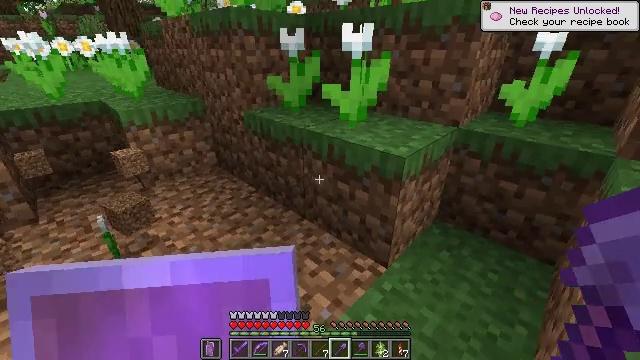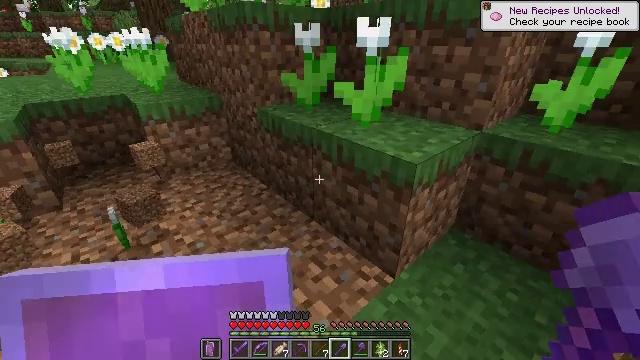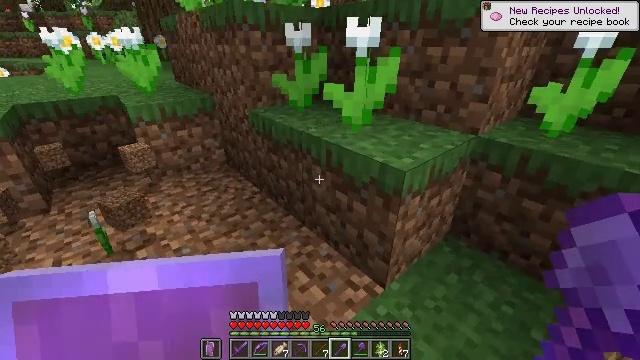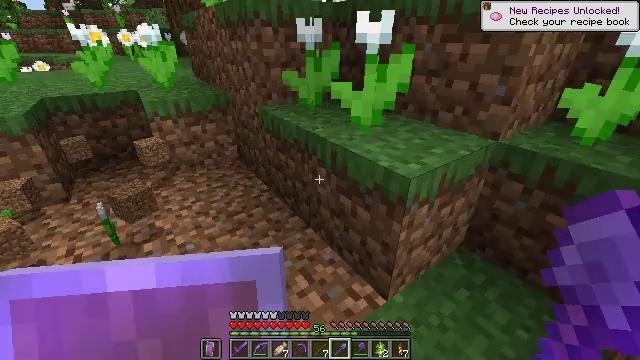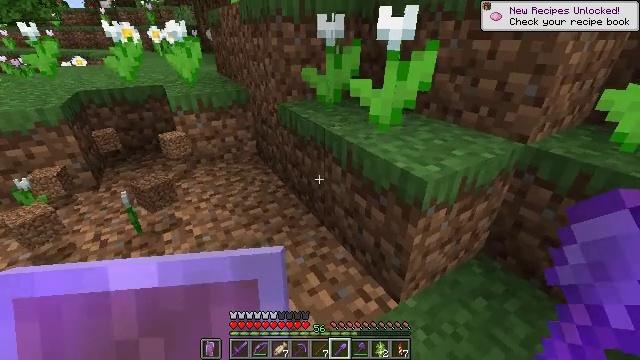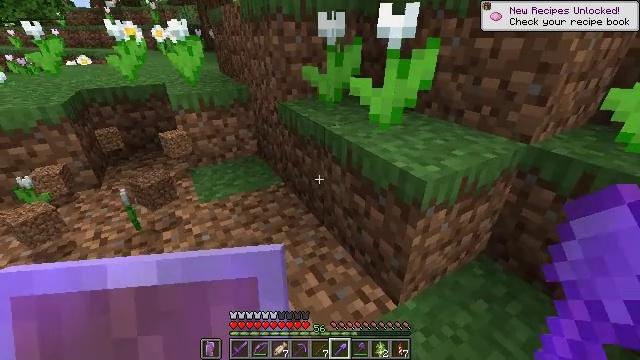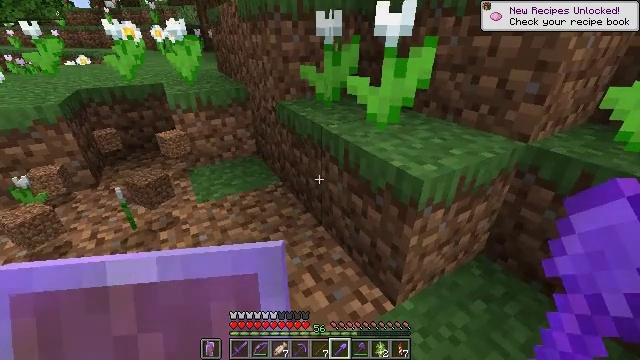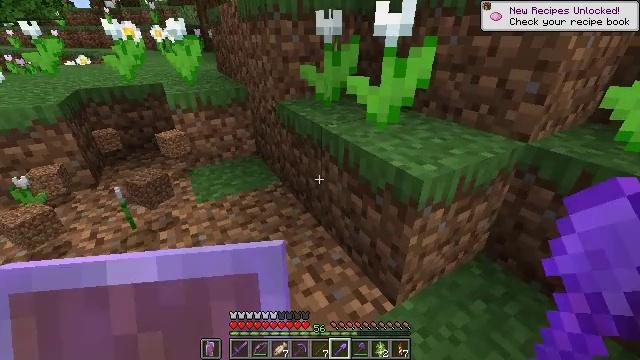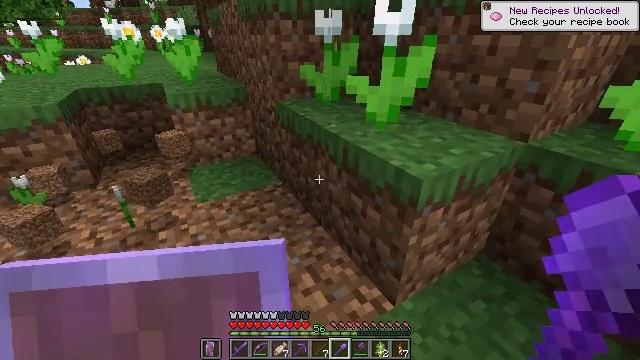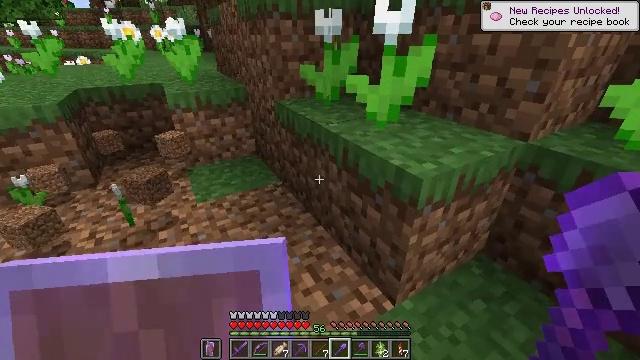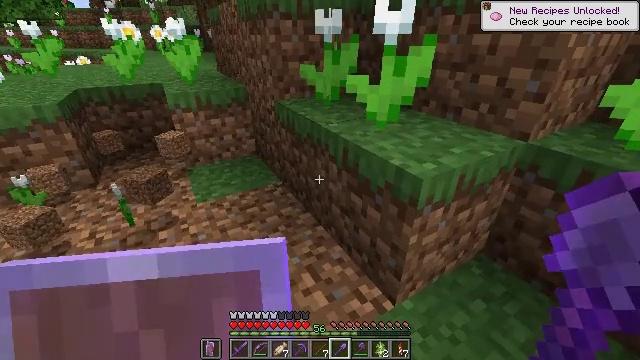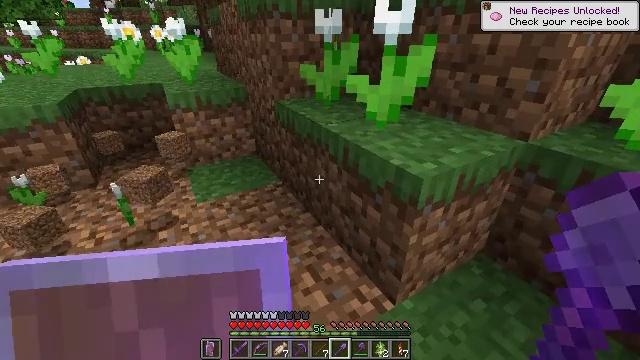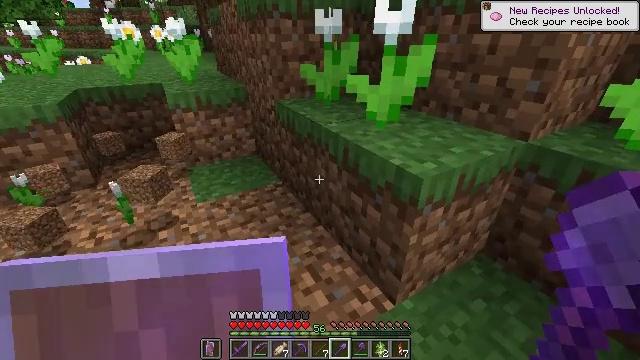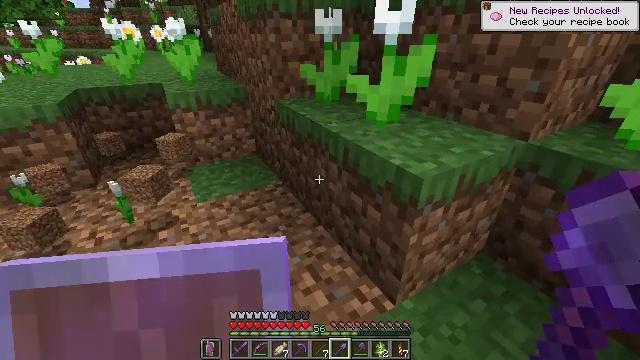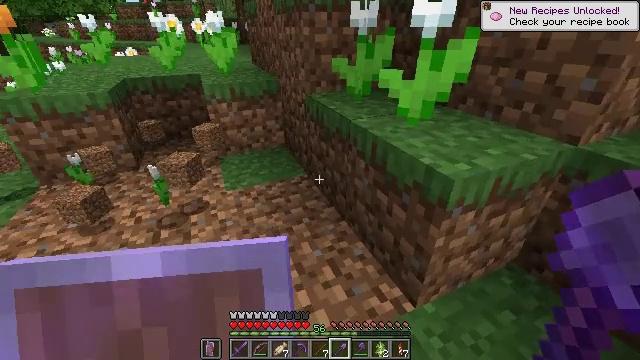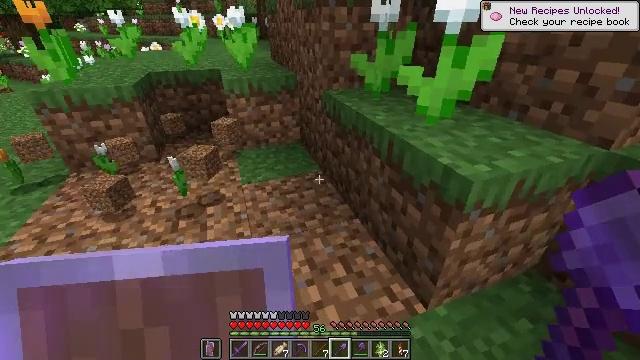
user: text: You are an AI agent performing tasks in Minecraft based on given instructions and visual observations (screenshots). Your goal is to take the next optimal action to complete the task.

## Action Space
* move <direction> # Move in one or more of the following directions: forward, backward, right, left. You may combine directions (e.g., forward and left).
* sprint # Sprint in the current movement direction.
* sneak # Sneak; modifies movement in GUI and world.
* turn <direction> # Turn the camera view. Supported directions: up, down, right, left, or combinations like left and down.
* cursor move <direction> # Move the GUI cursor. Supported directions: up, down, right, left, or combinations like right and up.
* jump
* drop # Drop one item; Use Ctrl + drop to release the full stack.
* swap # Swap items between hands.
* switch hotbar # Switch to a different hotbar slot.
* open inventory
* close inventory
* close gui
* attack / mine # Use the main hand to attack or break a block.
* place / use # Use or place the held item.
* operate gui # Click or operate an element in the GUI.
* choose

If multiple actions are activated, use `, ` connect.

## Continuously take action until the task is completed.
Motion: motion action
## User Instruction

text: Gather white tulip from the meadow.
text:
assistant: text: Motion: move right, turn left
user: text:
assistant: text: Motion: move right
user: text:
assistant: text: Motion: turn left
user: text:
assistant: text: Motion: turn left
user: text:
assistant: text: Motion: no_op
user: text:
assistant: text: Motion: no_op
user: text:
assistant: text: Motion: no_op
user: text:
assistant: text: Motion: no_op
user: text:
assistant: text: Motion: no_op
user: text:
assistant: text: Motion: no_op
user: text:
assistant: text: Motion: no_op
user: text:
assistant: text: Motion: no_op
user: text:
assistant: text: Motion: no_op
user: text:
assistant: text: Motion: turn left and down
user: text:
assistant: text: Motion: turn left
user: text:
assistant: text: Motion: turn left
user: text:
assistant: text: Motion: move forward, turn left and up
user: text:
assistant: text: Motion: move forward, turn left and up
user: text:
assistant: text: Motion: move forward, turn left and up
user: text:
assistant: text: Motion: move forward, turn left and up
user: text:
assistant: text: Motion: move forward
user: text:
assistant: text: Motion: move forward
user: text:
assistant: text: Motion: move forward
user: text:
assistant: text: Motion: move forward
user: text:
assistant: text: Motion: move forward
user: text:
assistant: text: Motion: no_op
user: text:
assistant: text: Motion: no_op
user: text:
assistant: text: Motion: no_op
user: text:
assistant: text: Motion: turn right and up
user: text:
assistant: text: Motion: turn right